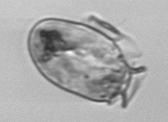
Label: Dinophysis_acuminata